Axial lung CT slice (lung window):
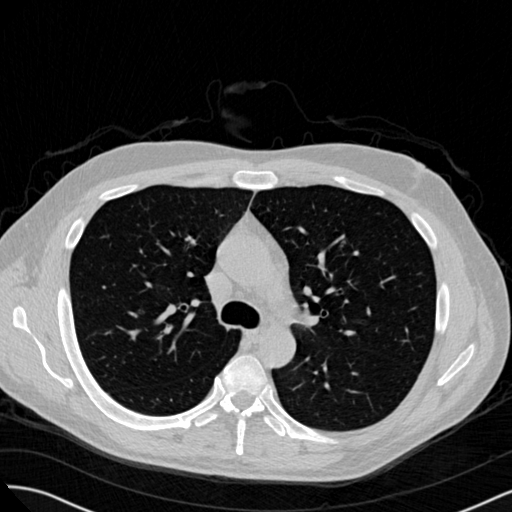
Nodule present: no